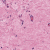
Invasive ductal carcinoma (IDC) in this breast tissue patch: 0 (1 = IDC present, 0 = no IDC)